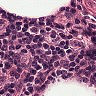
Metastatic tissue present: no